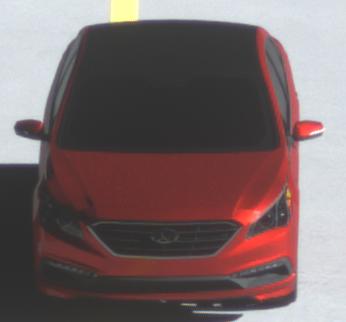
Make: Hyundai
Model: Sonata
Detailed model: Gen. 7
Model produced from: 2015
Model produced until: 2017
Doors: 4
Color: red
Road condition: dry road
Daytime: morning or afternoon
Contrast: high contrast